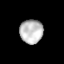
Tissue: lung
Cell type: Myeloid cells
Senescence score: 0.6356
Nuclear area (px): 543
Mean DAPI intensity: 188.53